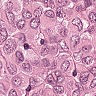
Metastatic tissue present: yes